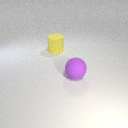
large purple rubber sphere in front of large yellow rubber cylinder